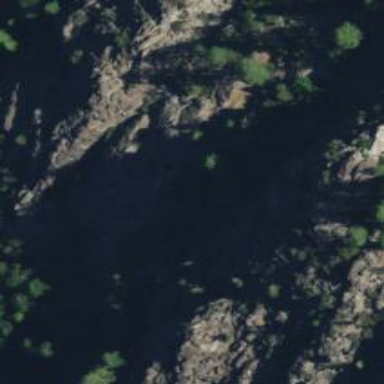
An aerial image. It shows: Climbing crag.